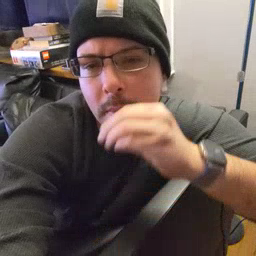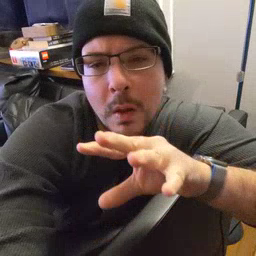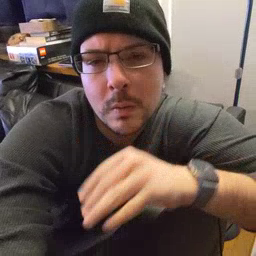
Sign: blow